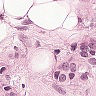
Metastatic tissue present: yes